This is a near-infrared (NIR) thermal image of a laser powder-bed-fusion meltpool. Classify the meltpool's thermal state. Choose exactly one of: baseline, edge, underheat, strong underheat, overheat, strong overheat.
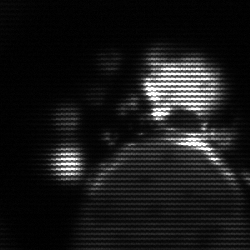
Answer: baseline